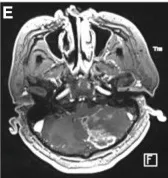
Cranial MRI at day 11 after admission. , enhanced MRI.
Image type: radiology (mri)